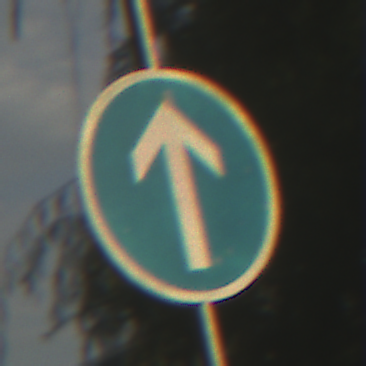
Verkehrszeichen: VorgeschriebeneFahrtrichtungGeradeaus
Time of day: SunriseSunset
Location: Outdoor (Suburban)
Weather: Clear
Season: NotSpecified
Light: Natural